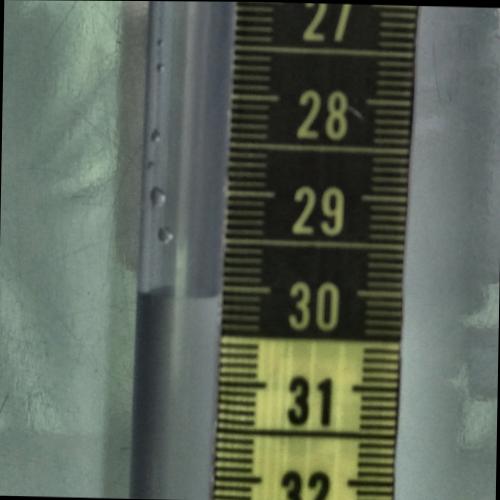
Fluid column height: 30.1 cm